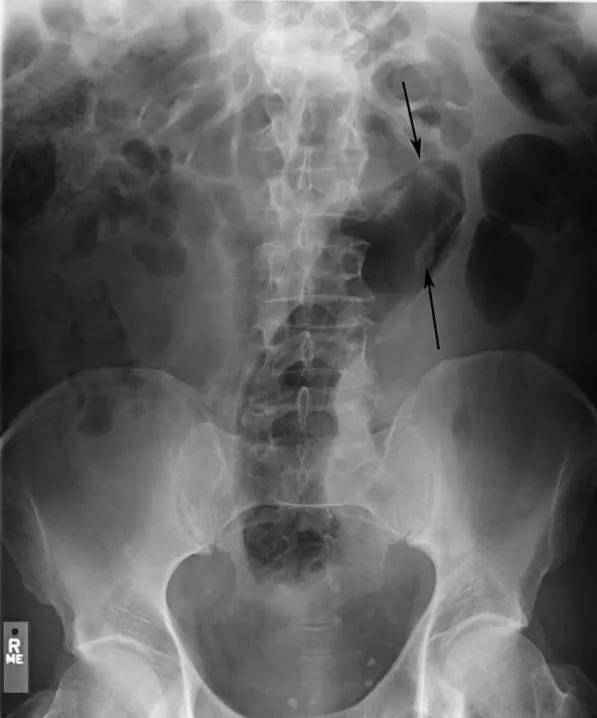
X-ray of abdomen 2 years prior showing outline of plastic soda bottle in sigmoid colon (arrows).
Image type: radiology (x_ray)